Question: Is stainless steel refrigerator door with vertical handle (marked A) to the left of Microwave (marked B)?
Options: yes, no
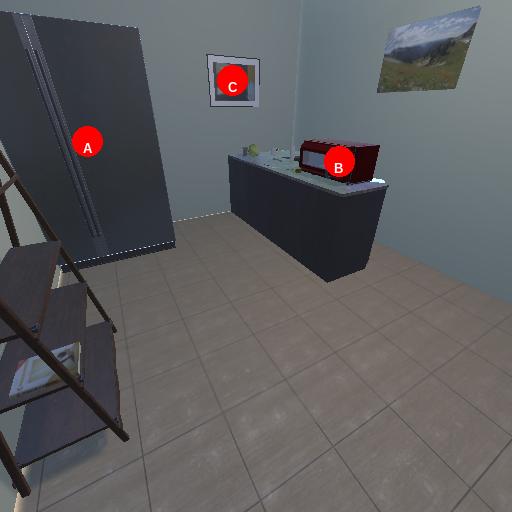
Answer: yes